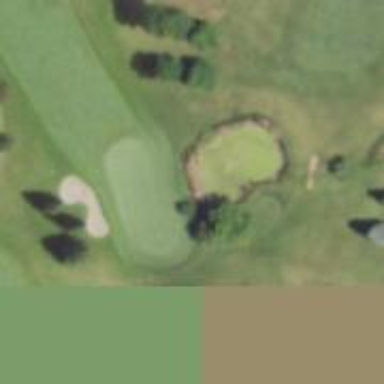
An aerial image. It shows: Golf hole.